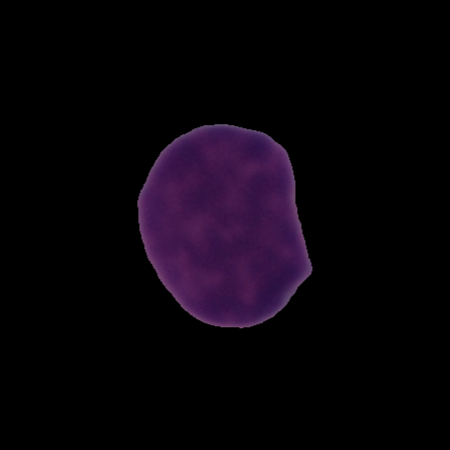
Label: healthy